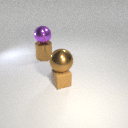
large brown metal cylinder behind small brown rubber cube